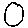
Label: circle